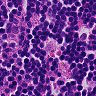
Metastatic tissue present: no